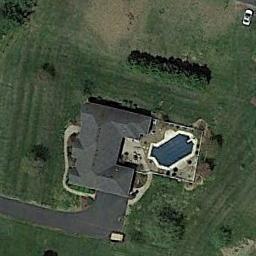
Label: sparse_residential